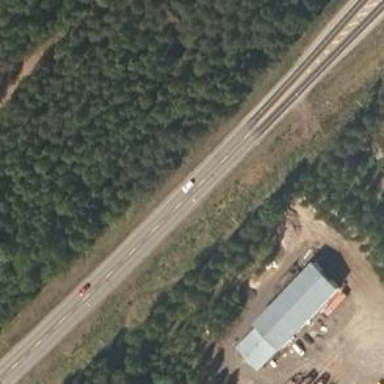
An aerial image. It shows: Asphalt road classified as trunk highway.